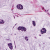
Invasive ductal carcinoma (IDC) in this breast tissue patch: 1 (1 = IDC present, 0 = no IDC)